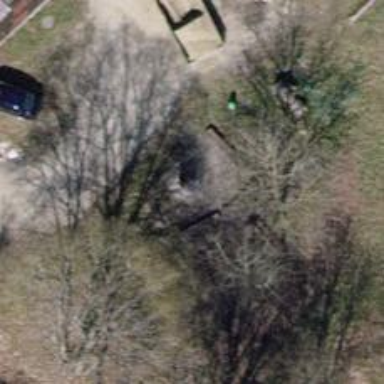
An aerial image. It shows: BBQ amenity.